Interaction volume radius: 5 \u00c5
Interaction volume height: 40 \u00c5
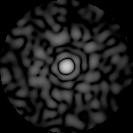
Disorder parameter: 0.8399